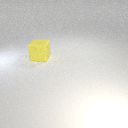
large yellow rubber cube